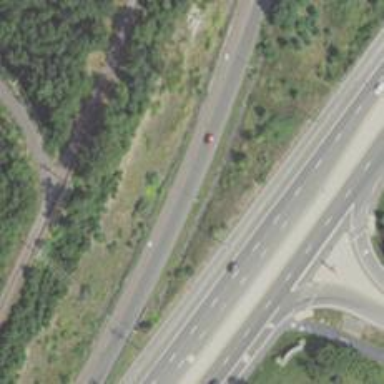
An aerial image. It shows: Trunk link highway.